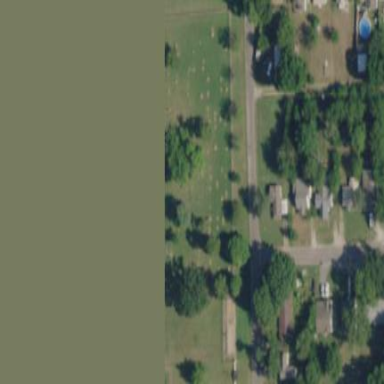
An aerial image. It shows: Graveyard area designated as cemetery.